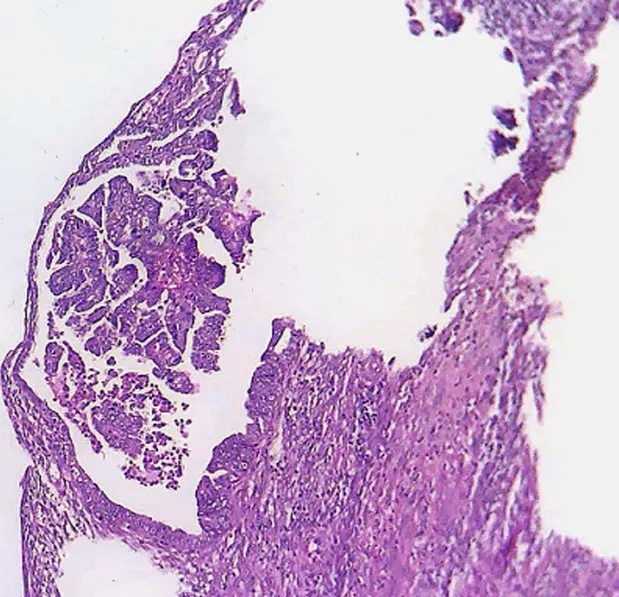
microphotography showing a proliferation of papillary and micropapillary architecture projecting from the endometrial surface, (hematoxylin and eosin, 100X).
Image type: pathology (h&e)